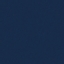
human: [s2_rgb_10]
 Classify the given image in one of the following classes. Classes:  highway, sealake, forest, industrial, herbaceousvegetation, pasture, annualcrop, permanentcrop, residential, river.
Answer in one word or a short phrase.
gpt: SeaLake